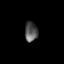
Tissue: lung
Cell type: Others
Senescence score: 0.223
Nuclear area (px): 246
Mean DAPI intensity: 86.187